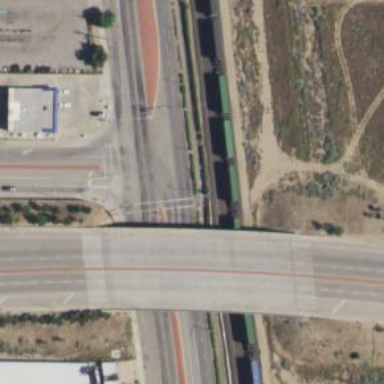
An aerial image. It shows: Primary link highway.